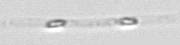
Label: Leptocylindrus